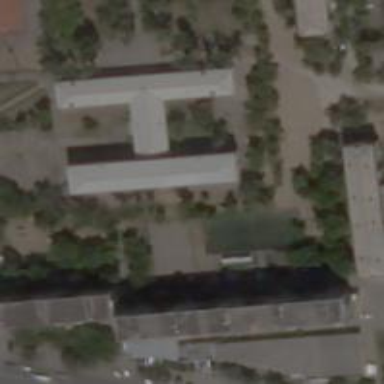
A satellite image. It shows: School.